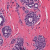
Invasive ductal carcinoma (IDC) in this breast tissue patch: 0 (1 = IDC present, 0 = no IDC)